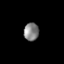
Tissue: lung
Cell type: T cells
Senescence score: 0.1514
Nuclear area (px): 266
Mean DAPI intensity: 128.842